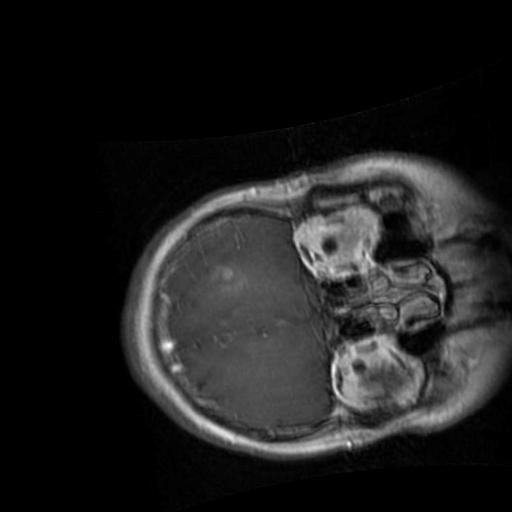
Label: brain_glioma